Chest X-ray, PA view. Patient: 56 years old, sex F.
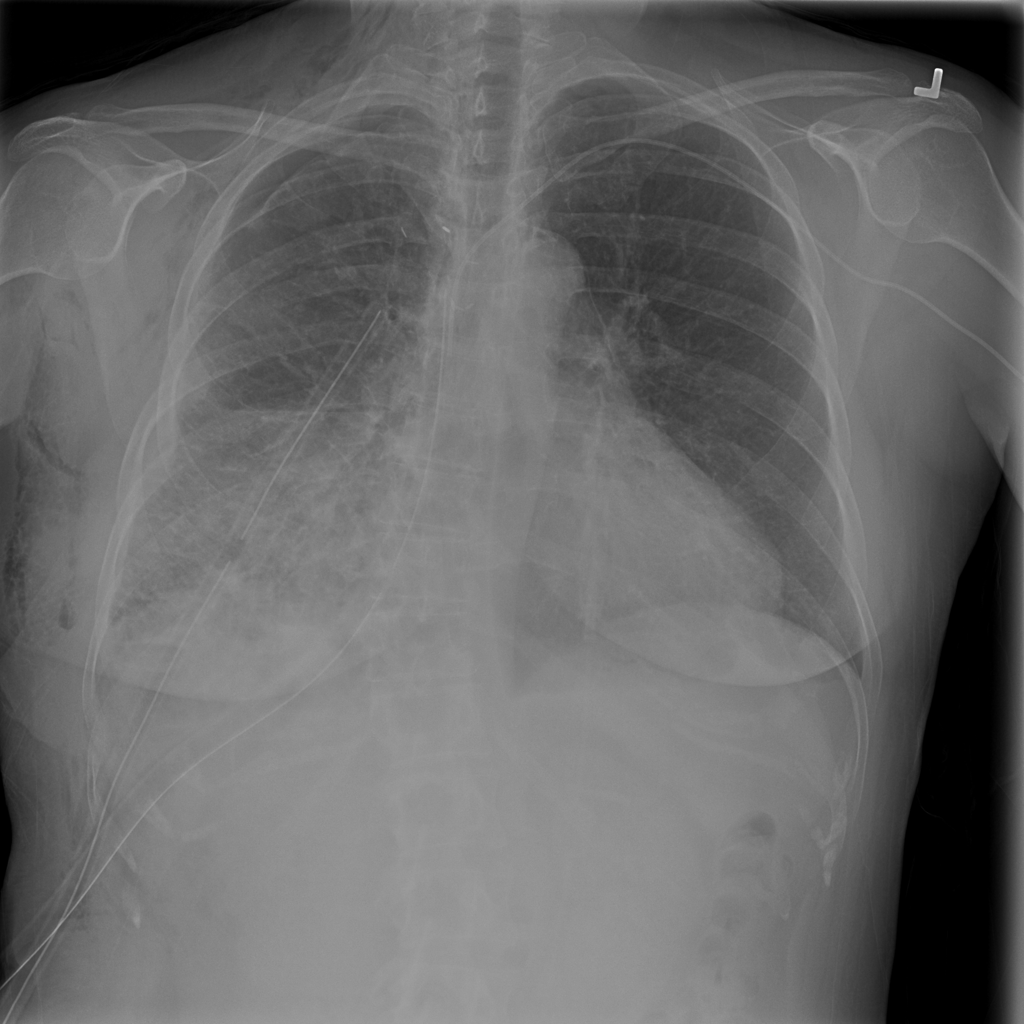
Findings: Consolidation, Emphysema, Mass